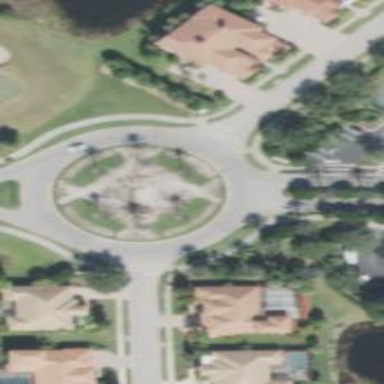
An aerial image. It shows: Traffic island.